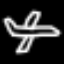
Label: airplane